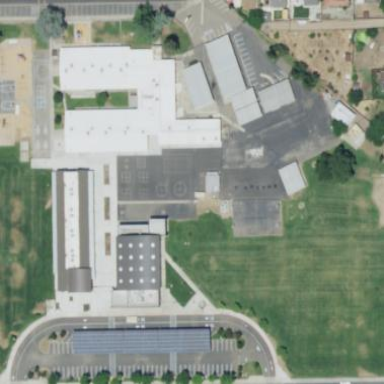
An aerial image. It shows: School.